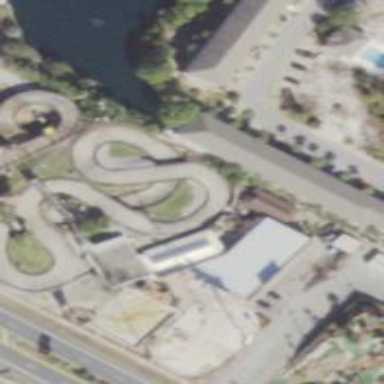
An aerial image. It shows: Karting raceway bridge.